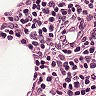
Metastatic tissue present: no